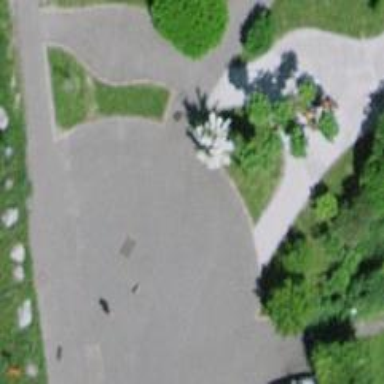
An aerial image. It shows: Turning circle on the road.